Field crop: tomato
Growth stage: 1
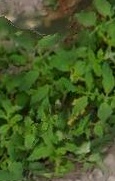
Species: tomato